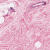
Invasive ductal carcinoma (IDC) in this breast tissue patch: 0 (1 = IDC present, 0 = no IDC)